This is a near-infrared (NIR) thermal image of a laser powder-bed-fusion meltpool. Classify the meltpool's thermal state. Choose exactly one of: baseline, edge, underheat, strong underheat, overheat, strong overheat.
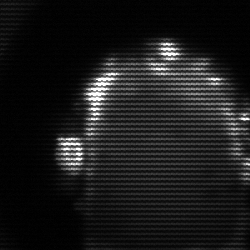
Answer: baseline